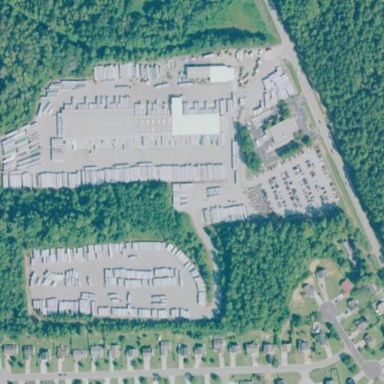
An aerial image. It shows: Commercial area.